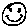
Label: smiley face